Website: apple
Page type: customer-info-address
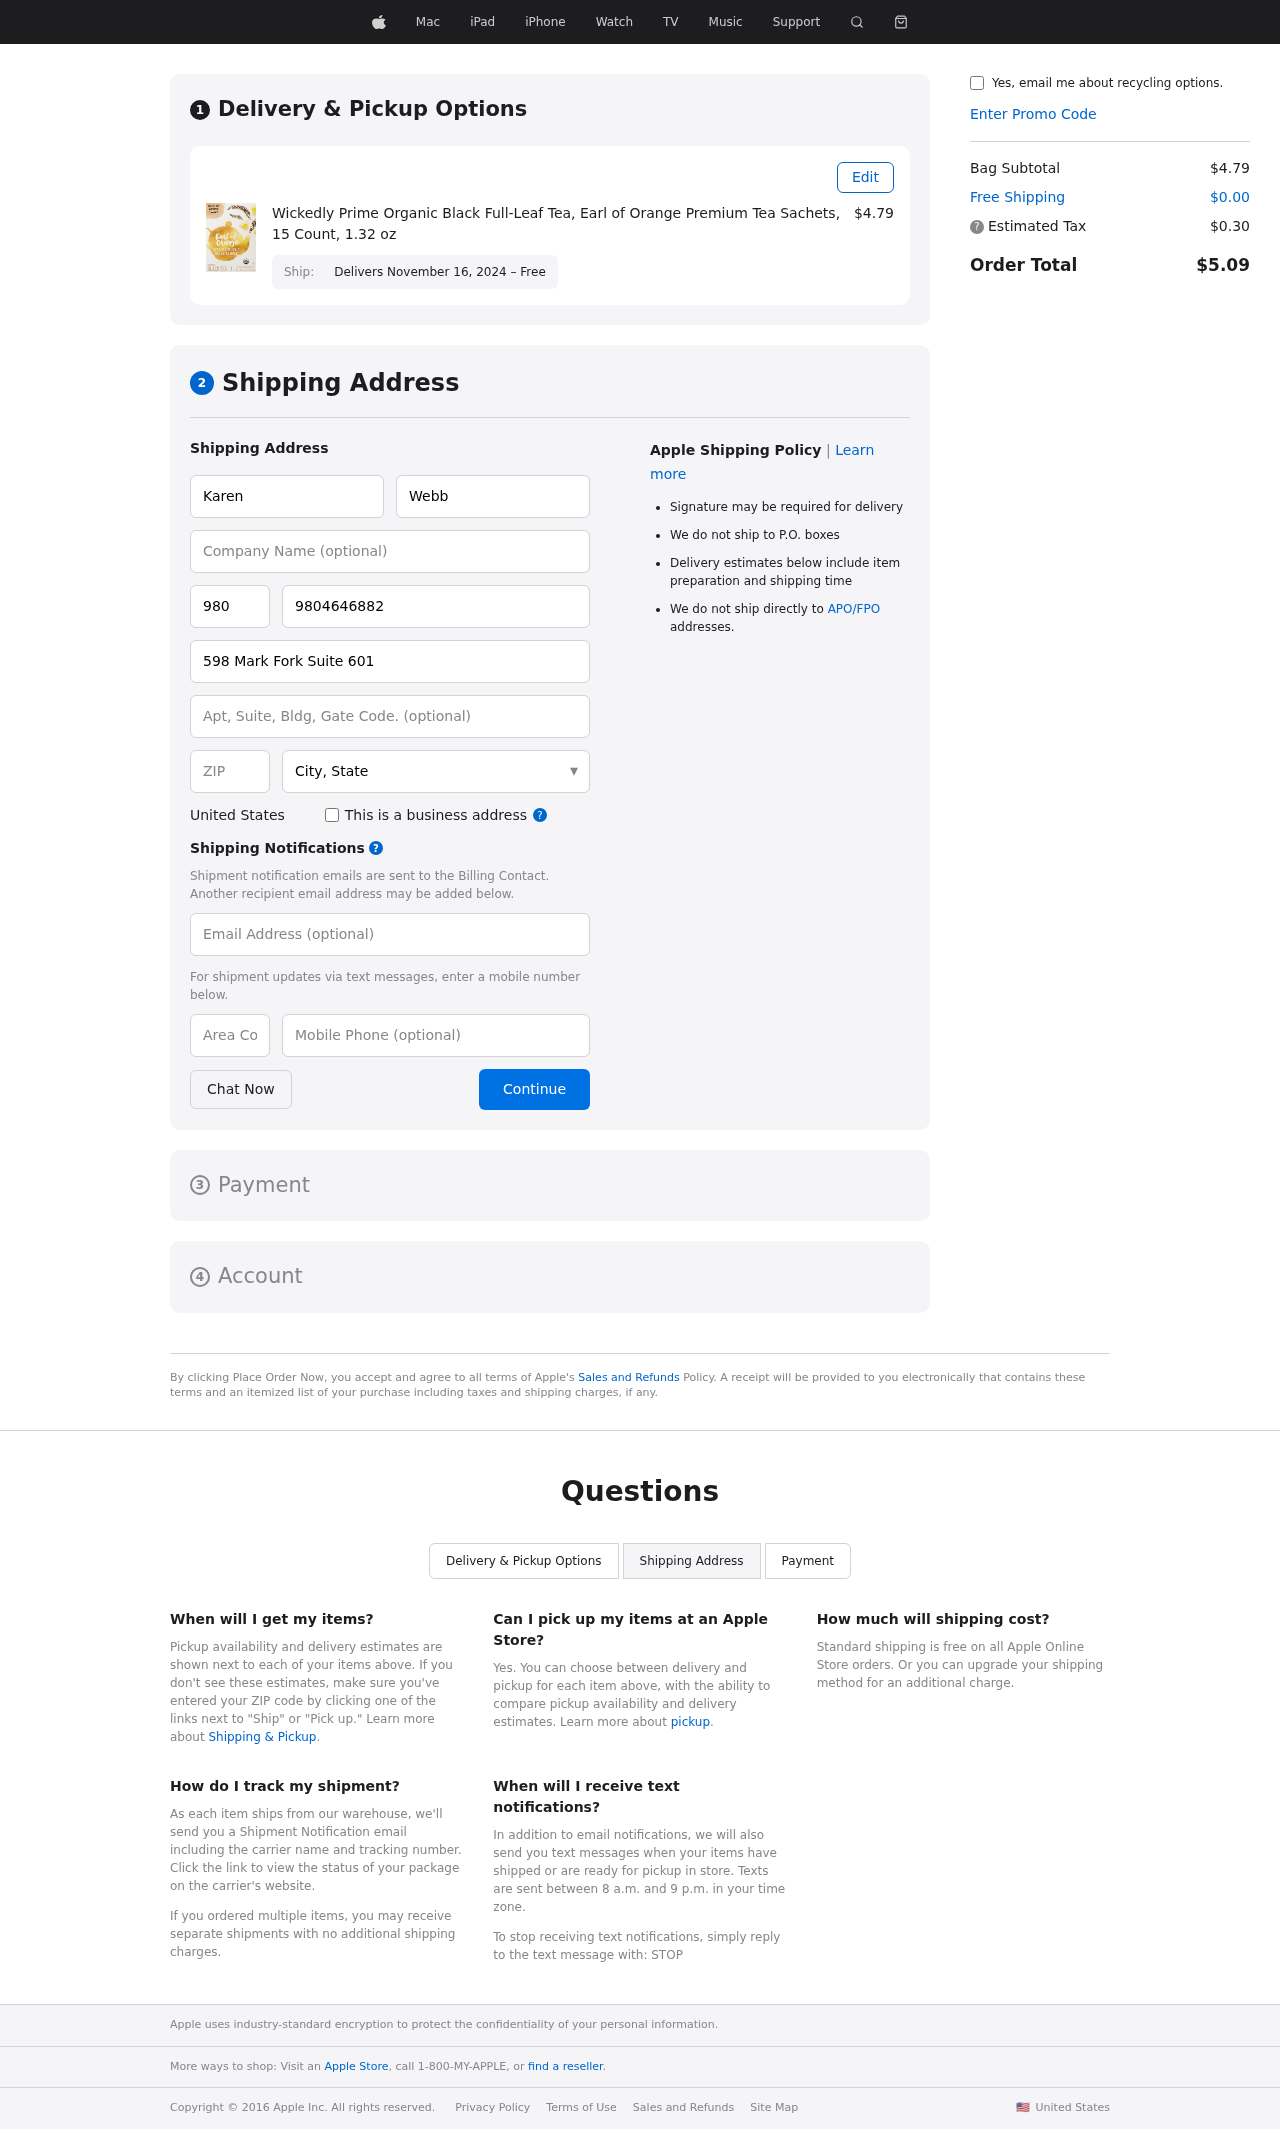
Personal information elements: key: PII_CITY_STATE
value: Adamsmouth, CA
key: PII_COUNTRY
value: United States
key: PII_EMAIL
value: karenwebb@hotmail.com
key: PII_FIRSTNAME
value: Karen
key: PII_LASTNAME
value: Webb
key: PII_PHONE
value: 9804646882
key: PII_PHONE_ALT
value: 8394718851
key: PII_PHONE_ALT_AREA
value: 839
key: PII_PHONE_AREA
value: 980
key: PII_POSTCODE
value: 26861
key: PII_STREET
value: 598 Mark Fork Suite 601
Product elements: key: PRODUCT1_NAME
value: Wickedly Prime Organic Black Full-Leaf Tea, Earl of Orange Premium Tea Sachets, 15 Count, 1.32 oz
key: PRODUCT1_PRICE
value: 4.79
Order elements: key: ORDER_DELIVERY_DATE
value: Delivers November 16, 2024 – Free
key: ORDER_SUBTOTAL
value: $4.79
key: ORDER_SHIPPING_COST
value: $0.00
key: ORDER_TAX
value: $0.30
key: ORDER_TOTAL
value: $5.09